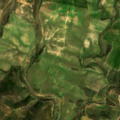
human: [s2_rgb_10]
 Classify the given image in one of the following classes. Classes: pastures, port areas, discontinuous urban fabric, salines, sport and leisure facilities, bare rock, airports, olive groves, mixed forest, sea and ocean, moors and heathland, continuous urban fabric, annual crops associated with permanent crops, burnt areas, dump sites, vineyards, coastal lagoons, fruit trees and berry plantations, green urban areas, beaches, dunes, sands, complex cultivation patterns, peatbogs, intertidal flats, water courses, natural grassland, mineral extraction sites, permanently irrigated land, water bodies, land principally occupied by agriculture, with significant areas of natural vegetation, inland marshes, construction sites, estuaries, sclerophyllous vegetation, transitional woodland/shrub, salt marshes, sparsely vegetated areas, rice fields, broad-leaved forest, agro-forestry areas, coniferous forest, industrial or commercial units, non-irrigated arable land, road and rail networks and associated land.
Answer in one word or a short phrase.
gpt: non-irrigated arable land, land principally occupied by agriculture, with significant areas of natural vegetation, transitional woodland/shrub